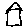
Label: house